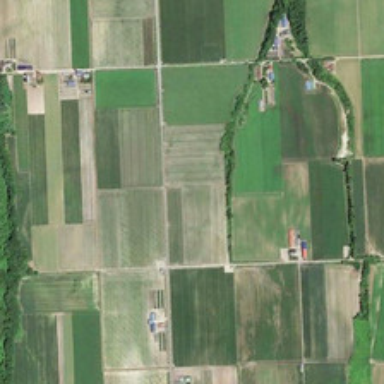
Many pieces of farmlands are together .